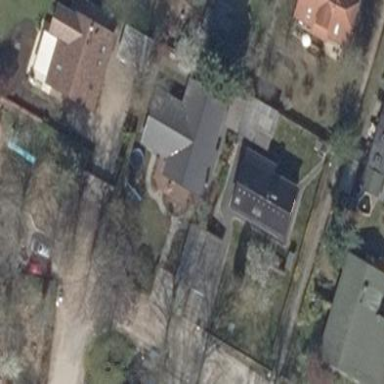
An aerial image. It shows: Detached building with gabled roof.